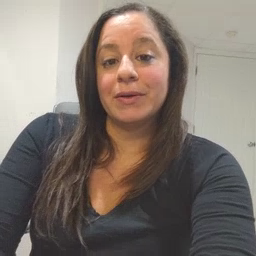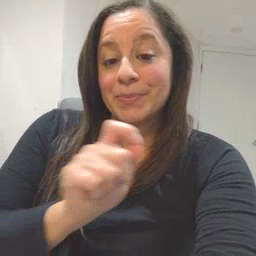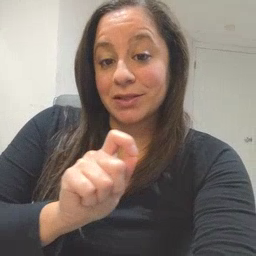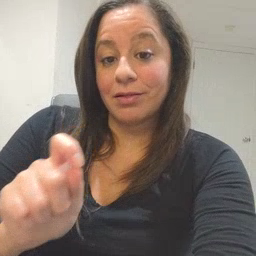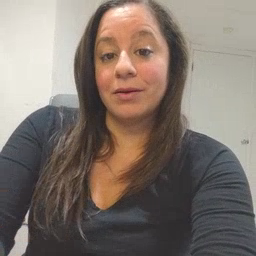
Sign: pencil